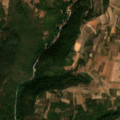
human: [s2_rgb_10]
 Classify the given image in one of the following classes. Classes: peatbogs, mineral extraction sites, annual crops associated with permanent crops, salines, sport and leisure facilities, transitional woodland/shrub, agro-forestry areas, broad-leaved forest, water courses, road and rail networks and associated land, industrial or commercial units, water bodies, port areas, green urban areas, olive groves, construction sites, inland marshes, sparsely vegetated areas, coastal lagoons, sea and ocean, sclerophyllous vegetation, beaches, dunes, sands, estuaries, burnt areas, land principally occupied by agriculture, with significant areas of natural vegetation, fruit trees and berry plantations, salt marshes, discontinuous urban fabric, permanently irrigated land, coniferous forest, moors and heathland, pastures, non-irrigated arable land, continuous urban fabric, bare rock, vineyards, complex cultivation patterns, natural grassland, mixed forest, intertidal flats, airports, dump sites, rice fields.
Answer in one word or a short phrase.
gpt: non-irrigated arable land, complex cultivation patterns, land principally occupied by agriculture, with significant areas of natural vegetation, broad-leaved forest